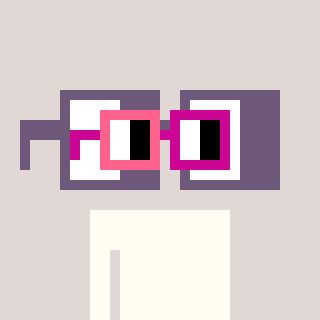
a pixel art character with square pink and red glasses, a glasses-shaped head and a hotbrown-colored body on a warm background